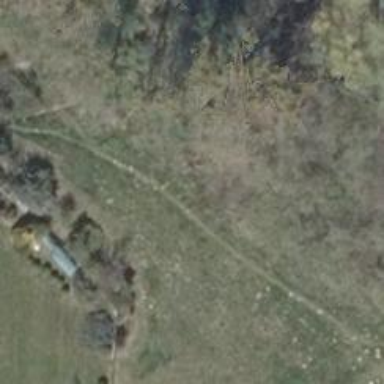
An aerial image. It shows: Path.